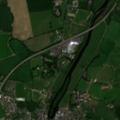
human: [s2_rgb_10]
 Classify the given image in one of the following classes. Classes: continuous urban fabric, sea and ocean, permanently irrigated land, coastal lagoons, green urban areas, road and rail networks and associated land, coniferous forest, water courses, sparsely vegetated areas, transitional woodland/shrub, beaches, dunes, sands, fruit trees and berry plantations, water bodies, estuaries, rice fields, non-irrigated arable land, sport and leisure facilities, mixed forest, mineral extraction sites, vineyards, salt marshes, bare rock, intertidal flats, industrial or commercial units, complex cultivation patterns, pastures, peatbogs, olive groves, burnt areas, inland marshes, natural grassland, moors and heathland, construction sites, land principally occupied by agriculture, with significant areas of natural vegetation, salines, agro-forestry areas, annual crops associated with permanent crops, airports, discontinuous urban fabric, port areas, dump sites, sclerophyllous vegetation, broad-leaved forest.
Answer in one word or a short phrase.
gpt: discontinuous urban fabric, non-irrigated arable land, pastures